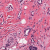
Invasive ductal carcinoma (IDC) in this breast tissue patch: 1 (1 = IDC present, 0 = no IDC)